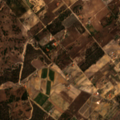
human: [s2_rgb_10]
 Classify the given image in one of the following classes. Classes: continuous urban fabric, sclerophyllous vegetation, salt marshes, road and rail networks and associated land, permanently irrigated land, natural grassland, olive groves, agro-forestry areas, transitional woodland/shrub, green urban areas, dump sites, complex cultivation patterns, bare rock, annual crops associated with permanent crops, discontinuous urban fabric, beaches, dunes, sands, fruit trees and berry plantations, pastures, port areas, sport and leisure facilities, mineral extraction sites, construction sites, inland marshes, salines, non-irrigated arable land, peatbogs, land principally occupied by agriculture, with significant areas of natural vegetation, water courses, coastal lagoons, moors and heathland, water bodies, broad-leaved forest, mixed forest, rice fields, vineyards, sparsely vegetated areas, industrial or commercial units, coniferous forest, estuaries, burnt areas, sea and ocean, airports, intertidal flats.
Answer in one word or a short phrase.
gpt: complex cultivation patterns, agro-forestry areas, broad-leaved forest, mixed forest